Interaction volume radius: 5 \u00c5
Interaction volume height: 10 \u00c5
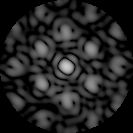
Disorder parameter: 0.4878